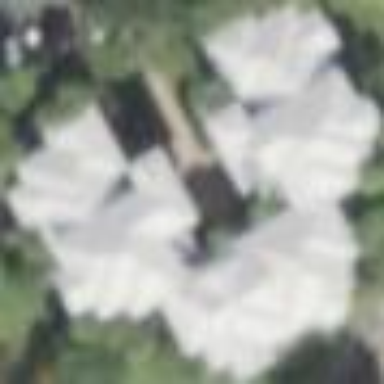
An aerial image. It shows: Hotel building.